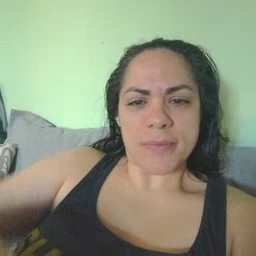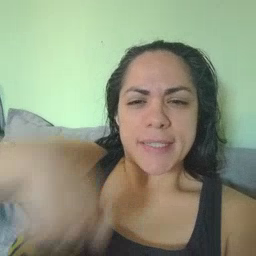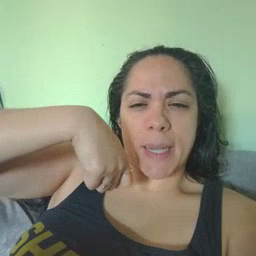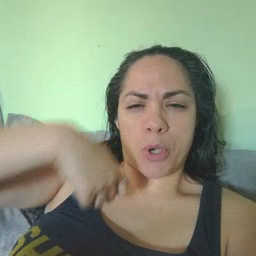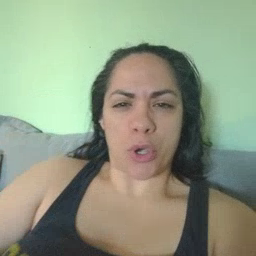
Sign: zipper